Interaction volume radius: 5 \u00c5
Interaction volume height: 40 \u00c5
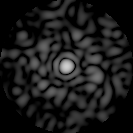
Disorder parameter: 0.8758